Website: home-depot
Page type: delivery-shipping
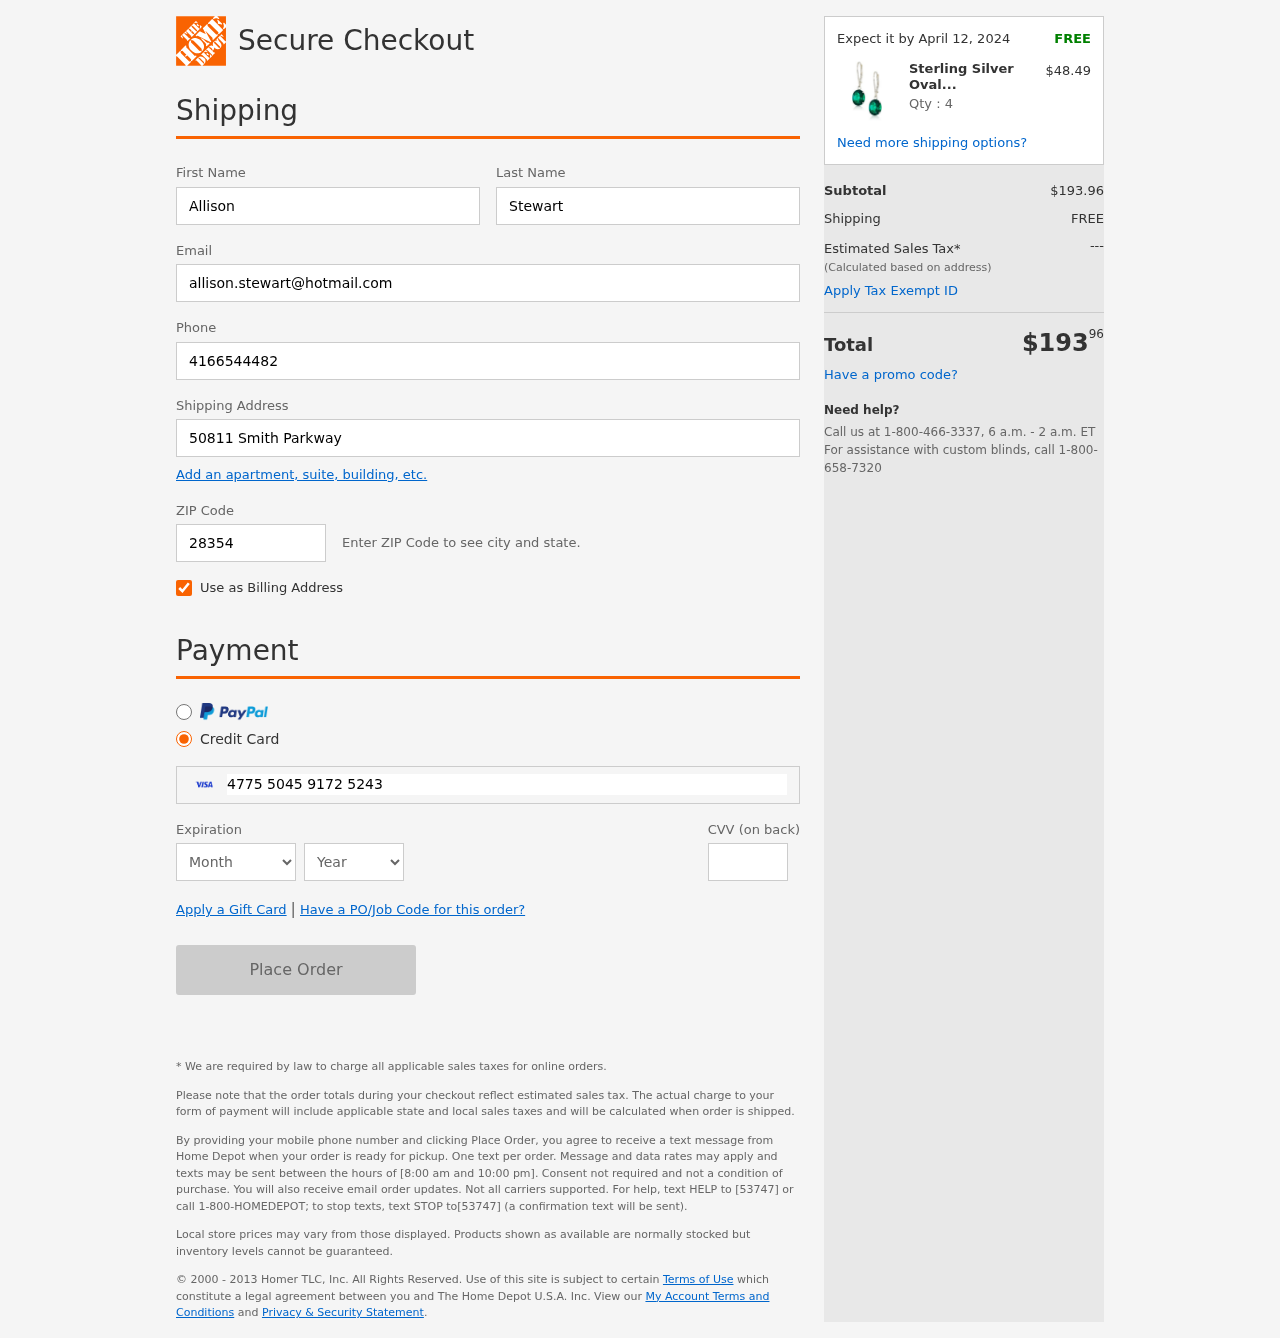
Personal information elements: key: PII_CARD_CVV
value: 162
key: PII_CARD_EXPIRY_MONTH
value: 10
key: PII_CARD_EXPIRY_YEAR
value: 29
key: PII_CARD_NUMBER
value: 4775 5045 9172 5243
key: PII_EMAIL
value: allison.stewart@hotmail.com
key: PII_FIRSTNAME
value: Allison
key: PII_LASTNAME
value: Stewart
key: PII_PHONE
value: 4166544482
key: PII_POSTCODE
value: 28354
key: PII_STREET
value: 50811 Smith Parkway
Product elements: key: PRODUCT1_NAME
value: Sterling Silver Oval Gemstone Dangle Earrings
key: PRODUCT1_PRICE
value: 48.49
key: PRODUCT1_QUANTITY
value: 4
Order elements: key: ORDER_DELIVERY_DATE
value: Expect it by April 12, 2024
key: ORDER_SUBTOTAL
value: $193.96
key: ORDER_SHIPPING_COST
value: FREE
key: ORDER_TOTAL
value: $19396